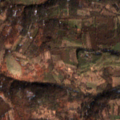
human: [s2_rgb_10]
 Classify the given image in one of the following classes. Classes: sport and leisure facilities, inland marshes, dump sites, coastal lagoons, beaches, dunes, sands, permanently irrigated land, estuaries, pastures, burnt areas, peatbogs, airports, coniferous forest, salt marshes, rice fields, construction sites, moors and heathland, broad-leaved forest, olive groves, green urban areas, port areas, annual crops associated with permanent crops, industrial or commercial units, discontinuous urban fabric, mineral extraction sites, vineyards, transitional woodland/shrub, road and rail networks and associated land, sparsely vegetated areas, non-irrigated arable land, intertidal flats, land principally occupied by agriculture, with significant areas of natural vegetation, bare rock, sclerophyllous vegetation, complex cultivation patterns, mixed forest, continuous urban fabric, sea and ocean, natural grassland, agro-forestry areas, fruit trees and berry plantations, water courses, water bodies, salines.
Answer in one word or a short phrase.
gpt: non-irrigated arable land, complex cultivation patterns, land principally occupied by agriculture, with significant areas of natural vegetation, broad-leaved forest, transitional woodland/shrub